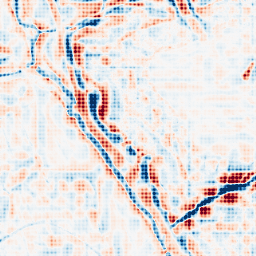
Category: wavelet
Decomposition family: wavelet_biorthogonal
Decomposition parameters: wavelet: bior2.4
level: 4
Upsampling method: sinc_blackman
Upsampling parameters: scale: 4
kernel_size: 4
Upsampling scale: 4